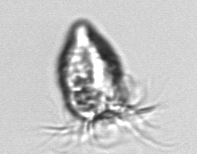
Label: Strombidium_morphotype1